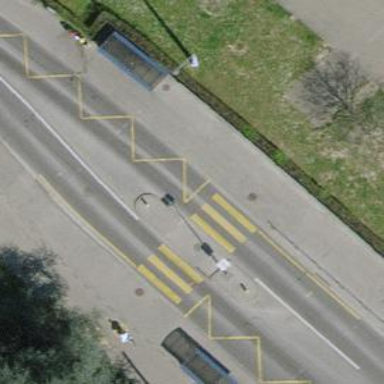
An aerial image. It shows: Uncontrolled road crossing with pedestrian island.